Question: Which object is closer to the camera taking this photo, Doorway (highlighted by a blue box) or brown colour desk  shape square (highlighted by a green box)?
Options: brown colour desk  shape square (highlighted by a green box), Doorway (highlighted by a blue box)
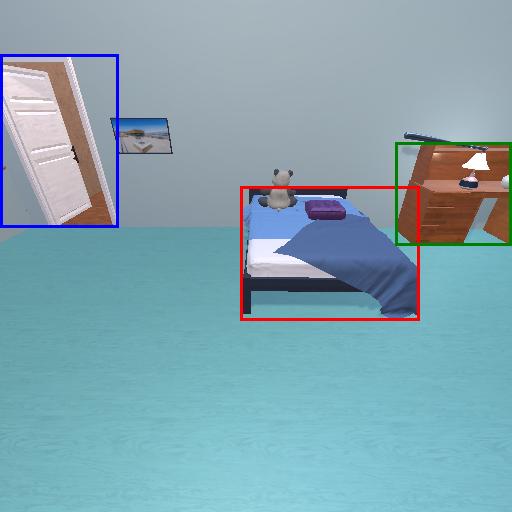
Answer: brown colour desk  shape square (highlighted by a green box)